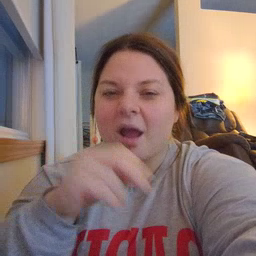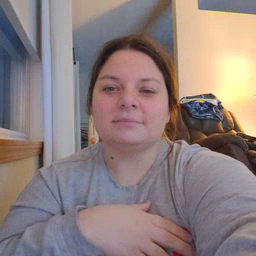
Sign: on